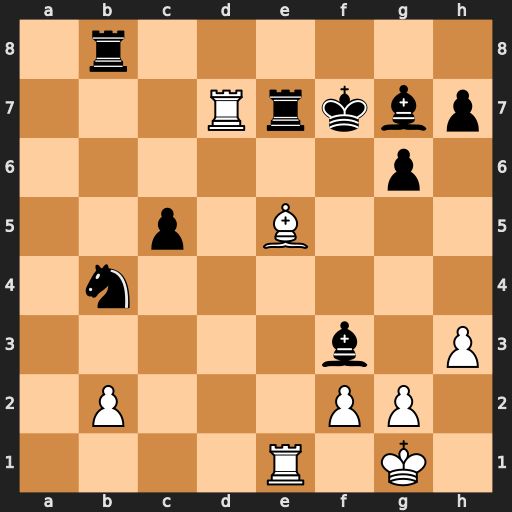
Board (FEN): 1r6/3Rrkbp/6p1/2p1B3/1n6/5b1P/1P3PP1/4R1K1
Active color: w
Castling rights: -
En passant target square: -
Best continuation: Rxe7+ Kxe7 Bxb8+